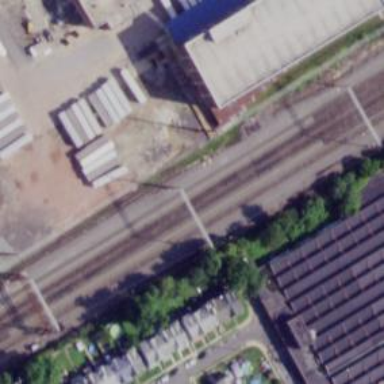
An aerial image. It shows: Railway with electrified contact lines.